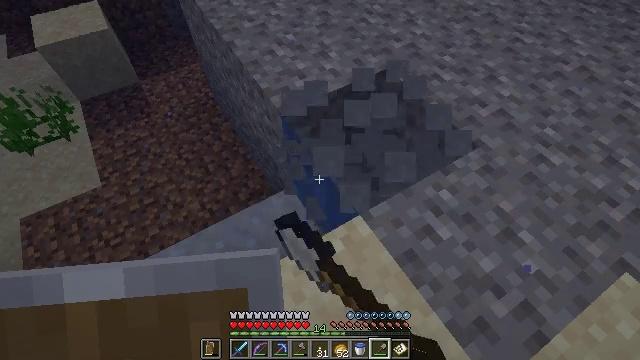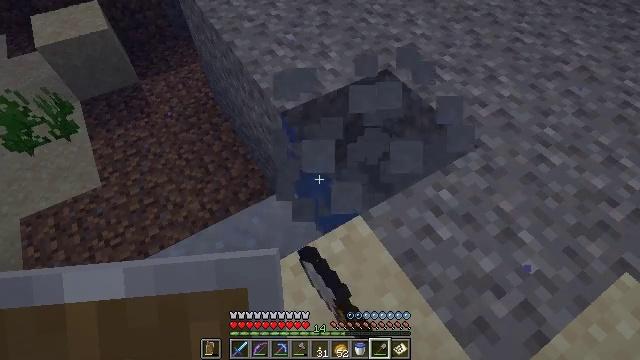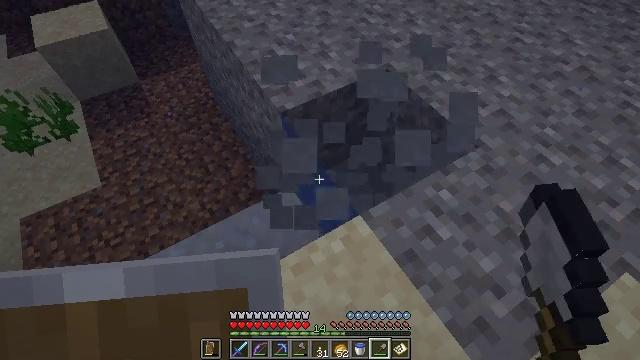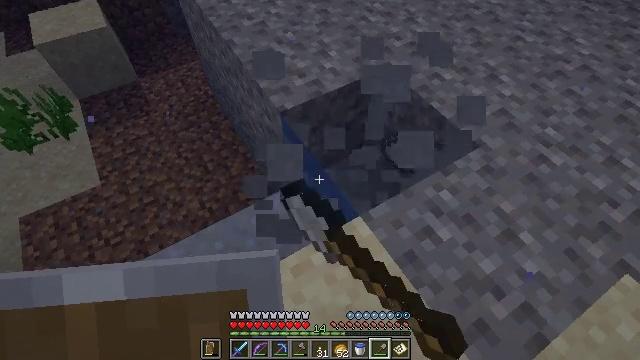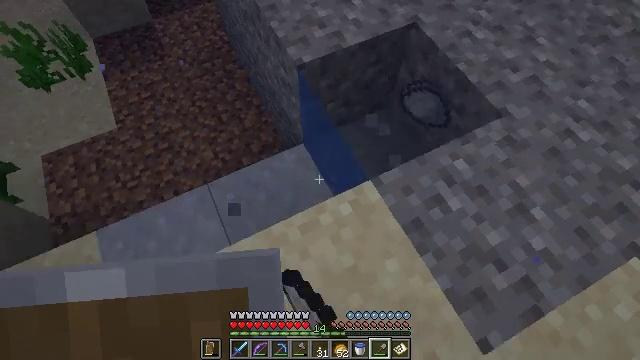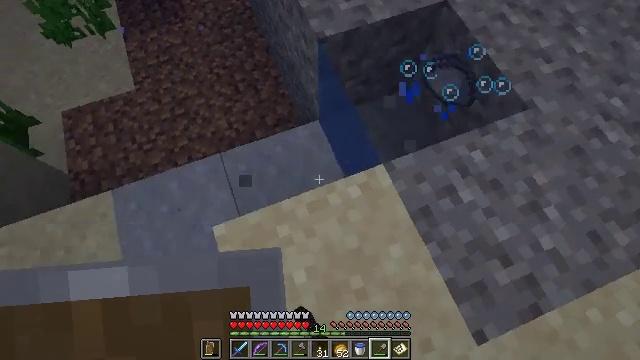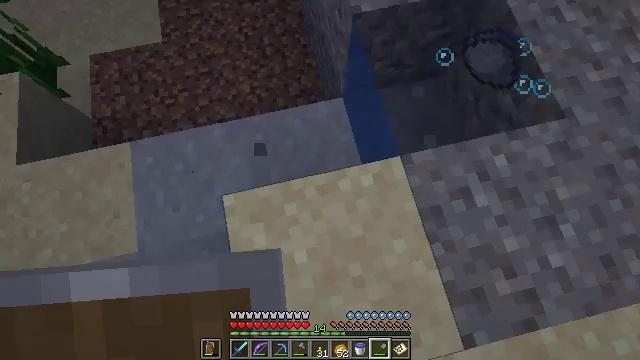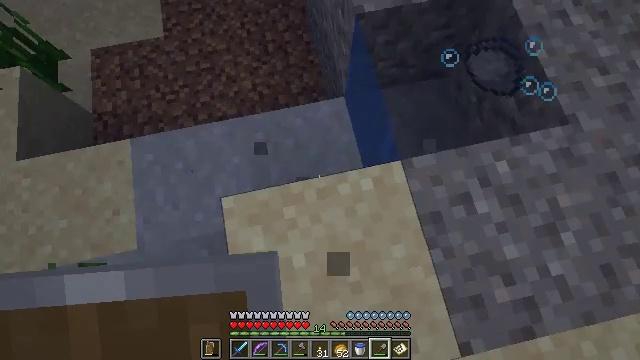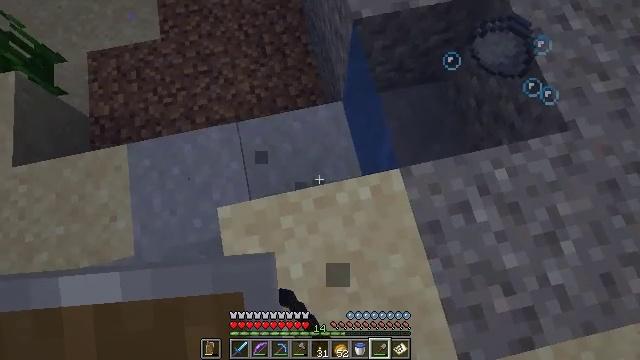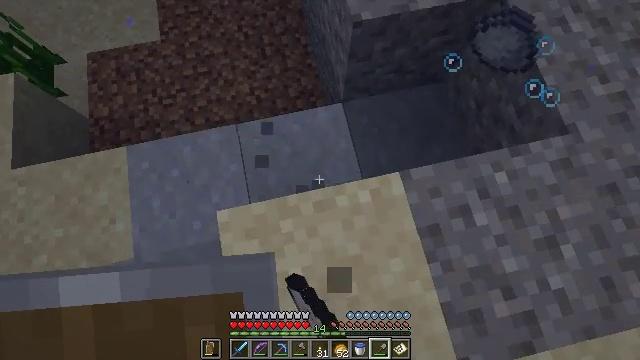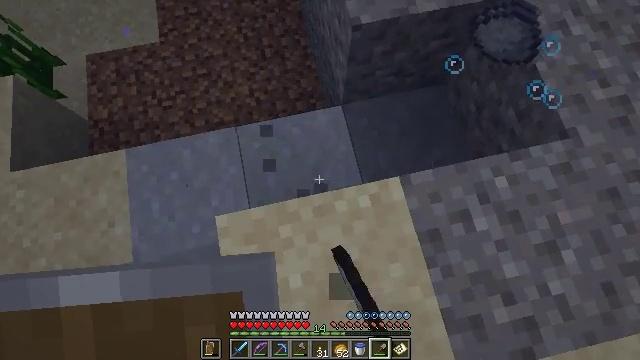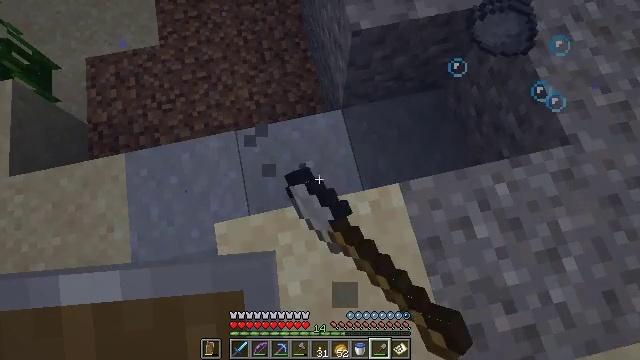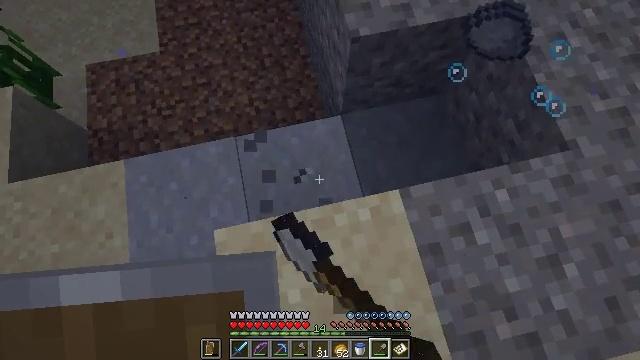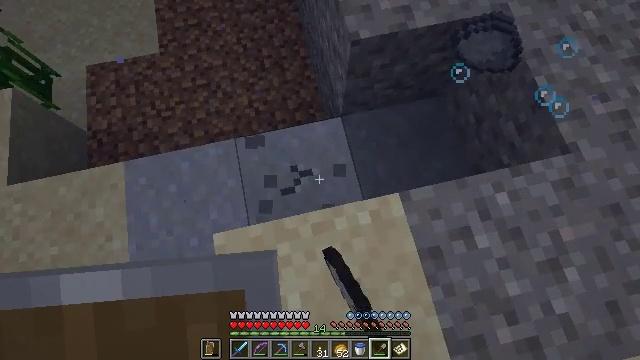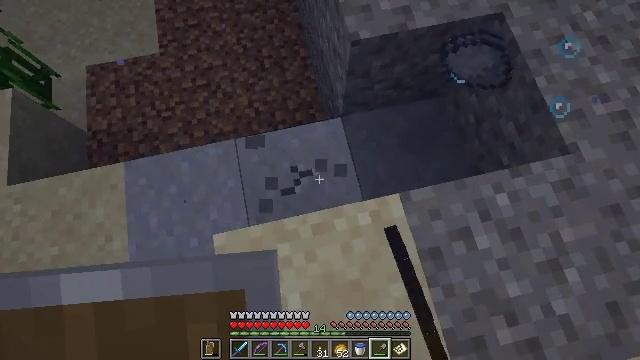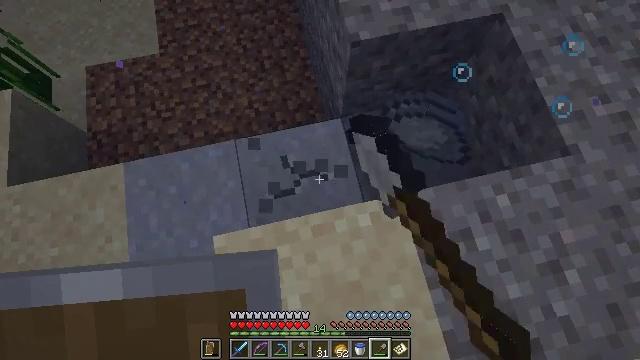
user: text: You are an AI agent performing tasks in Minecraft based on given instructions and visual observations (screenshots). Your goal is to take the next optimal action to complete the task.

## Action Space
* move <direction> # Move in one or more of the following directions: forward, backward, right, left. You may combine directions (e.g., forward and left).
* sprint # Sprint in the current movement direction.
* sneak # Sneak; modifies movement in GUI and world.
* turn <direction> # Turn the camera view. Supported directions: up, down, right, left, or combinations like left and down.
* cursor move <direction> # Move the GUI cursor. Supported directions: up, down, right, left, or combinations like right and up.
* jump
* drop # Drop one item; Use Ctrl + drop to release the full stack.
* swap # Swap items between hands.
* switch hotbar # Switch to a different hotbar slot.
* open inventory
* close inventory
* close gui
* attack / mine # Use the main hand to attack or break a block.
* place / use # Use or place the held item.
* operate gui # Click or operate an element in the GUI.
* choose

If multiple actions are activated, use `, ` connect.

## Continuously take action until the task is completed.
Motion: motion action
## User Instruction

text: Gather clay blocks.
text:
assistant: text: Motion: attack / mine
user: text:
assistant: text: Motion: attack / mine
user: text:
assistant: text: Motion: move forward, attack / mine
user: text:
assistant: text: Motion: move forward, turn left and down, attack / mine
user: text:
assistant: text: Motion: move forward, turn left and down, attack / mine
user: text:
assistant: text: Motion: move forward, turn left and down, attack / mine
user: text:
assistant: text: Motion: attack / mine
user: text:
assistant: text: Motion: attack / mine
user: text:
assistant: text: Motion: attack / mine
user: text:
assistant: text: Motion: attack / mine
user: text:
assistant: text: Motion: attack / mine
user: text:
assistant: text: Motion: attack / mine
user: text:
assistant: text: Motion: attack / mine
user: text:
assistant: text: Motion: attack / mine
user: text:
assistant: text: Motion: attack / mine
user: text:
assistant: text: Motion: attack / mine
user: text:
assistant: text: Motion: attack / mine
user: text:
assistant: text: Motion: attack / mine
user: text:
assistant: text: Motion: attack / mine
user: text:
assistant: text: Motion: attack / mine
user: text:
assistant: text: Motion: attack / mine
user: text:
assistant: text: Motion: attack / mine
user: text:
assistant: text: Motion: attack / mine
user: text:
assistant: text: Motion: attack / mine
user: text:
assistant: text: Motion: attack / mine
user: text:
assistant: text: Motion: attack / mine
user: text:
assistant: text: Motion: attack / mine
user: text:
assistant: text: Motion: attack / mine
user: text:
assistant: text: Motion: attack / mine
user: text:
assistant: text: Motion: attack / mine